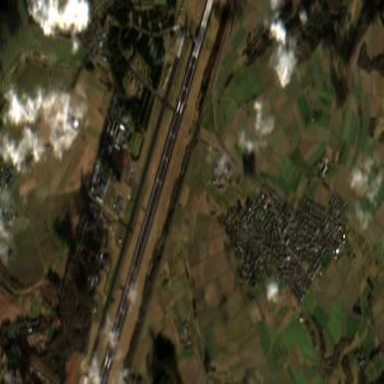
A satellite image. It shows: Runway in airport area.